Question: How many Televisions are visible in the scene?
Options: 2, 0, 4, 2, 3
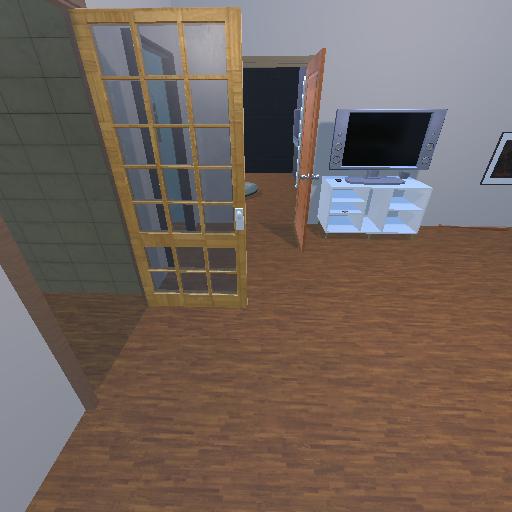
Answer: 2